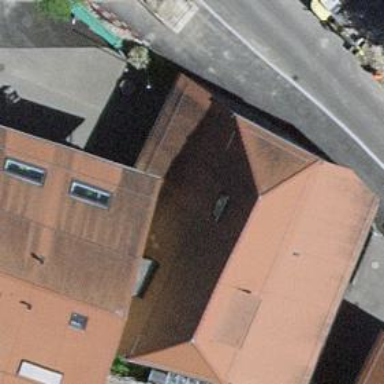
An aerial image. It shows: Museum.